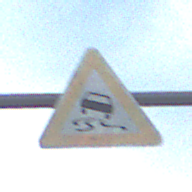
Verkehrszeichen: SchleuderOderRutschgefahr
Umgebung: Outdoor, Nature
Tageszeit: SunriseSunset
Wetter: PartlyCloudy
Licht: Natural
Jahreszeit: NotSpecified
Kontrast: MediumContrast